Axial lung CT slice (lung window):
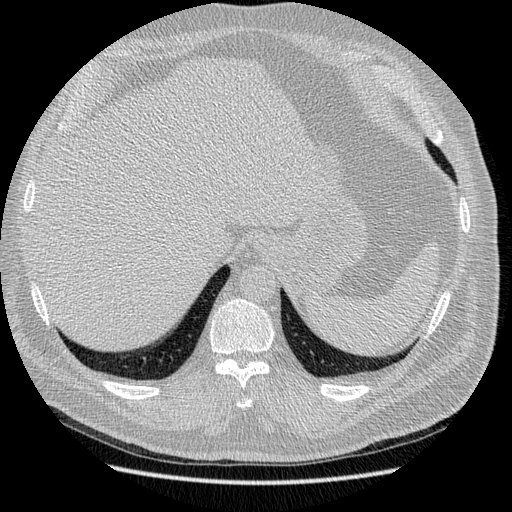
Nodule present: no